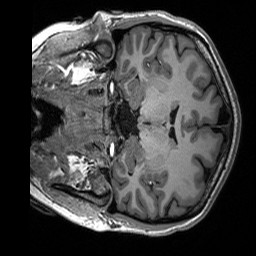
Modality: T1w
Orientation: coronal
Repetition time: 8 s
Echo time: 0.066 s